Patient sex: M
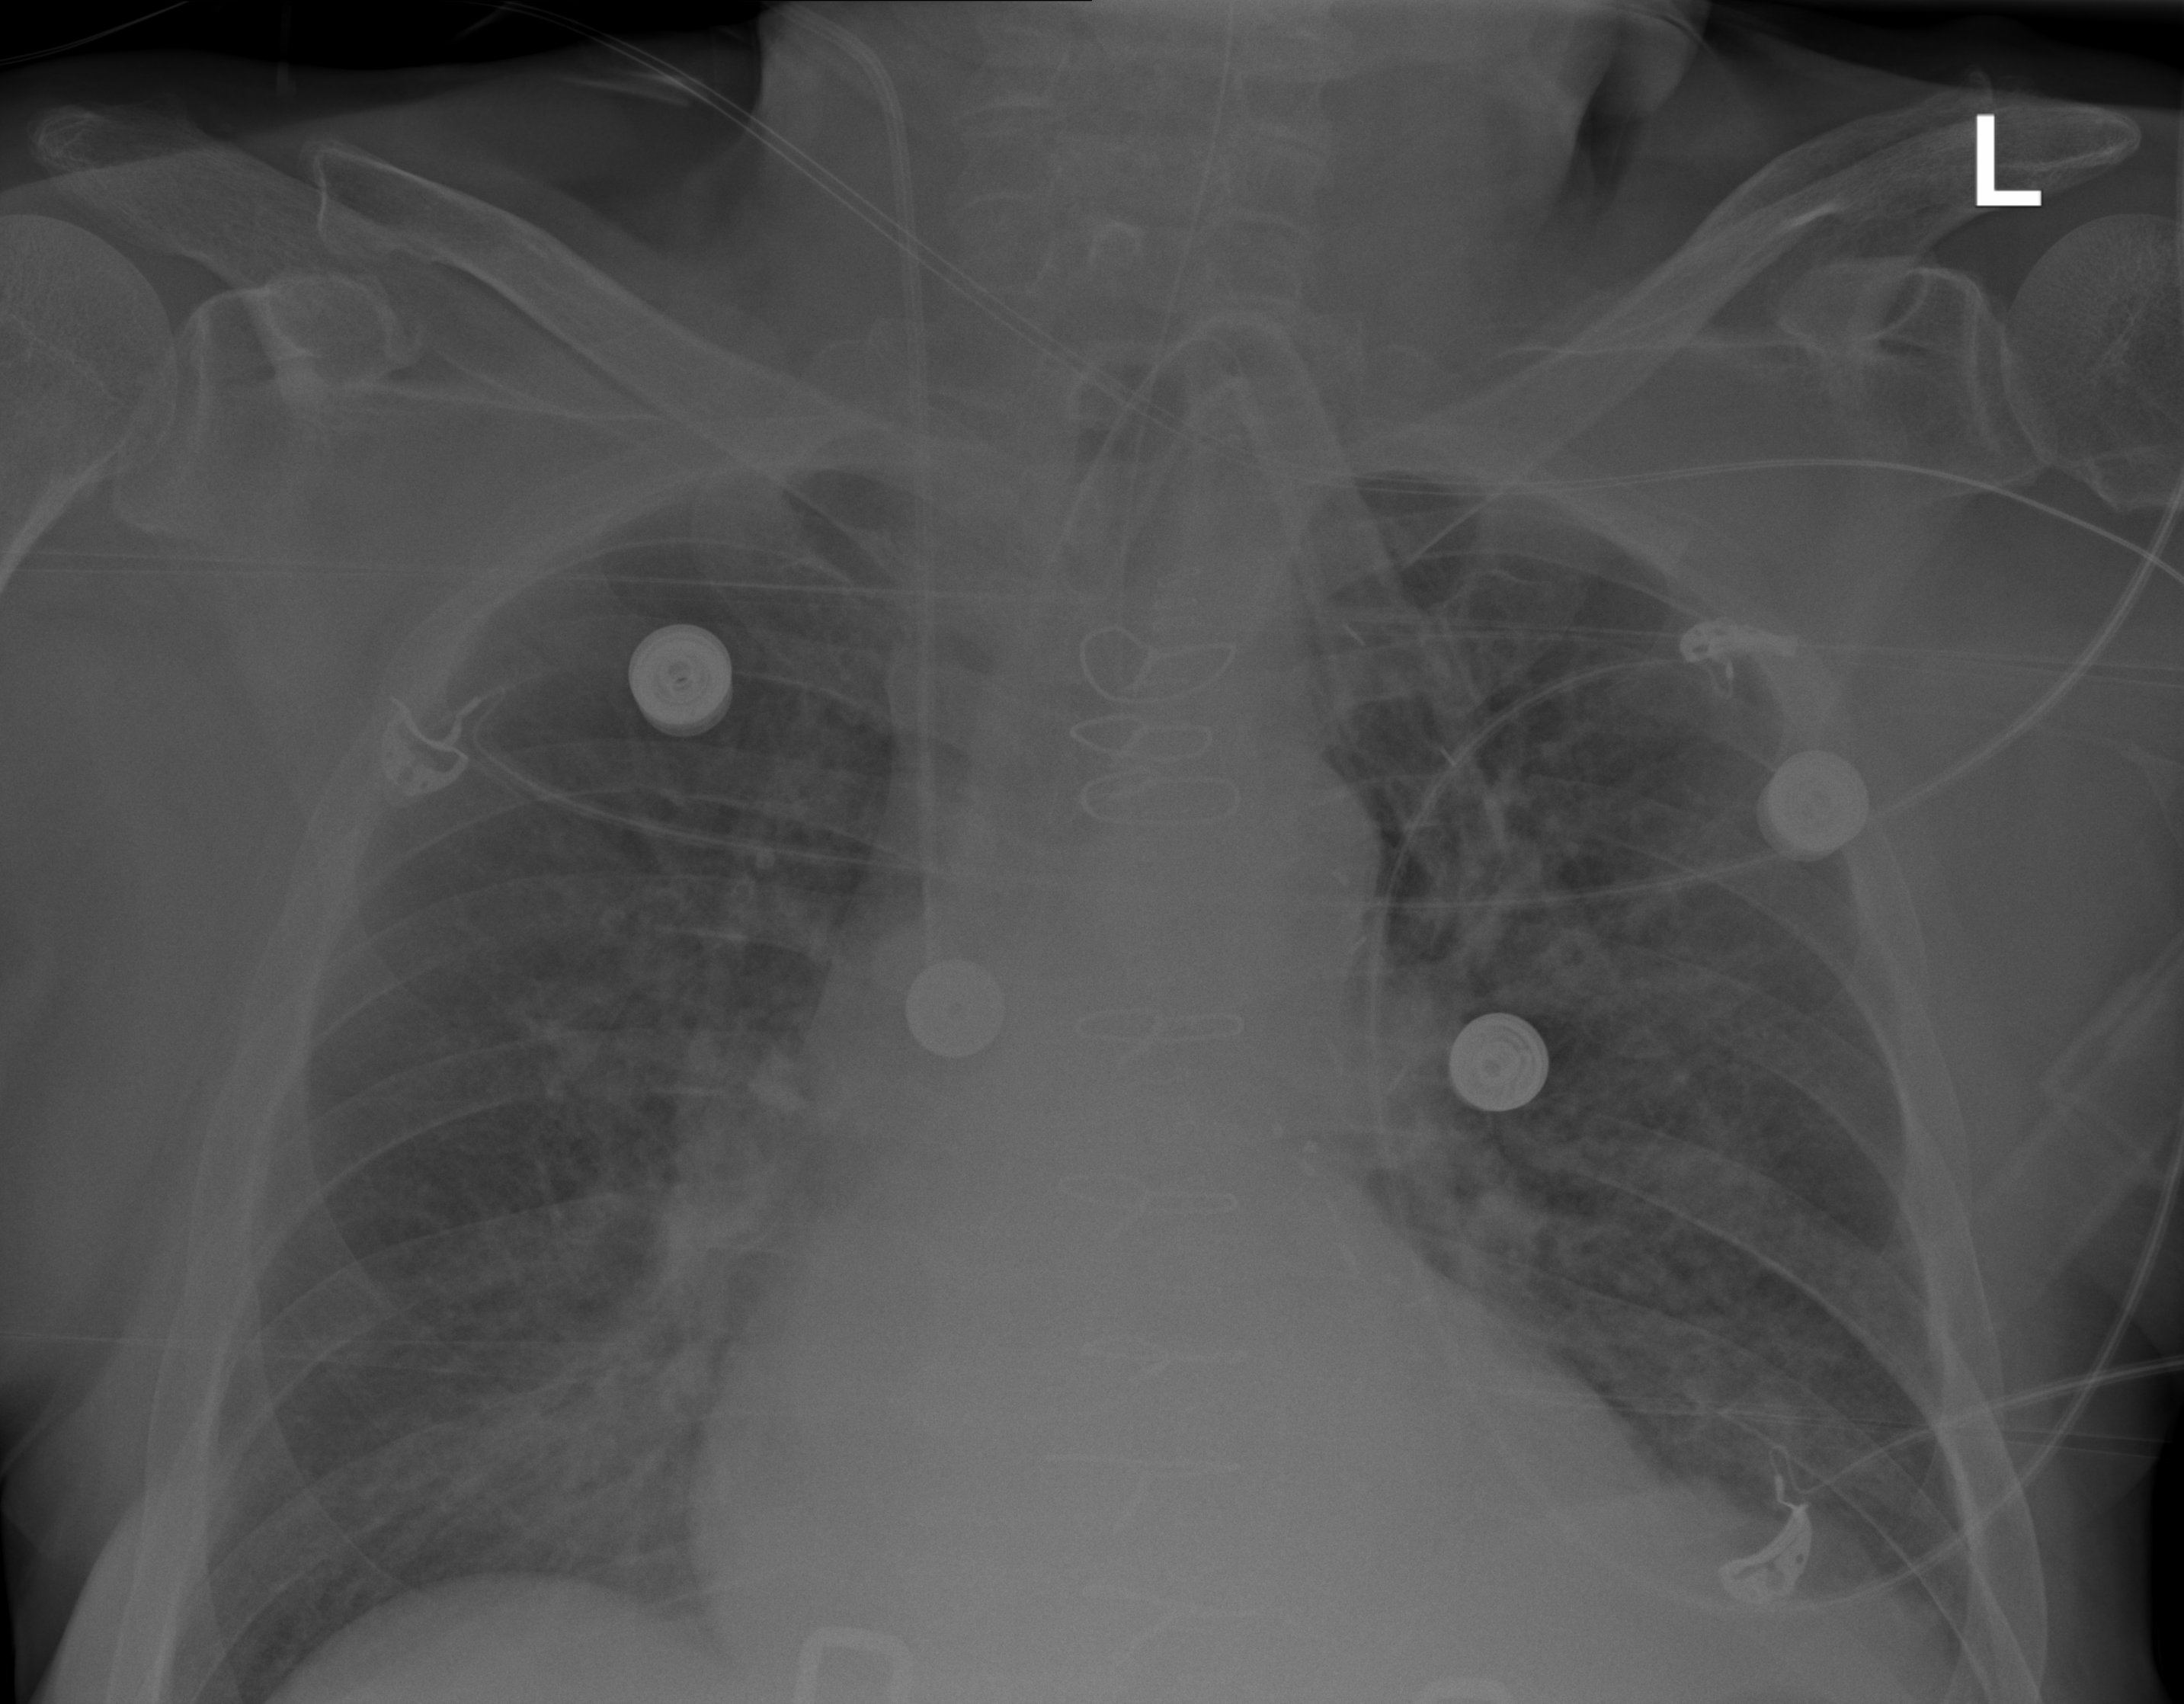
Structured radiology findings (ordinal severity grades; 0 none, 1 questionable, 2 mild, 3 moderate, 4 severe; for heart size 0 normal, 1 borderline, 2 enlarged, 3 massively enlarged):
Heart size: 1
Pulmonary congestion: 2
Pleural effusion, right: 0
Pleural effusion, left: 0
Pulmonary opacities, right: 2
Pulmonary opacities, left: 1
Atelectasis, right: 2
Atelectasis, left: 2